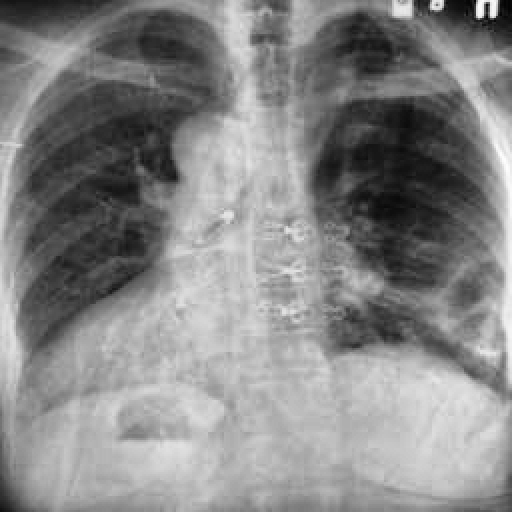
Finding: TUBERCULOSIS